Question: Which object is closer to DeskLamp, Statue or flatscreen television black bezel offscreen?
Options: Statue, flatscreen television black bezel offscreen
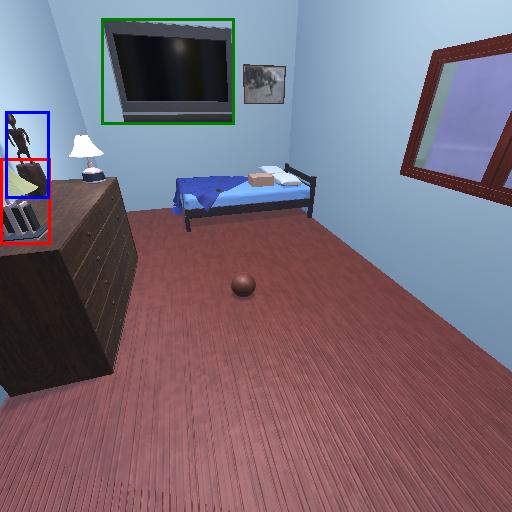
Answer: Statue